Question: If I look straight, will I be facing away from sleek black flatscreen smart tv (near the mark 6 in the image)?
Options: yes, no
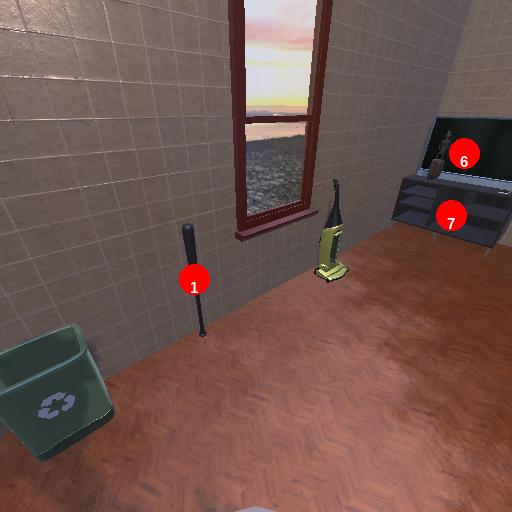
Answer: yes